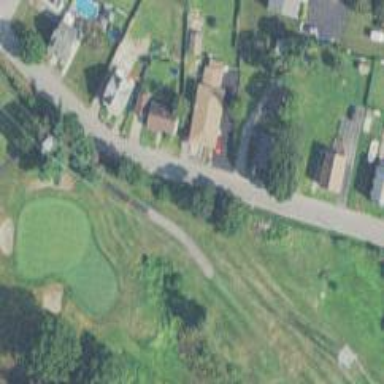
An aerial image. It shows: Asphalt path within golf course area.